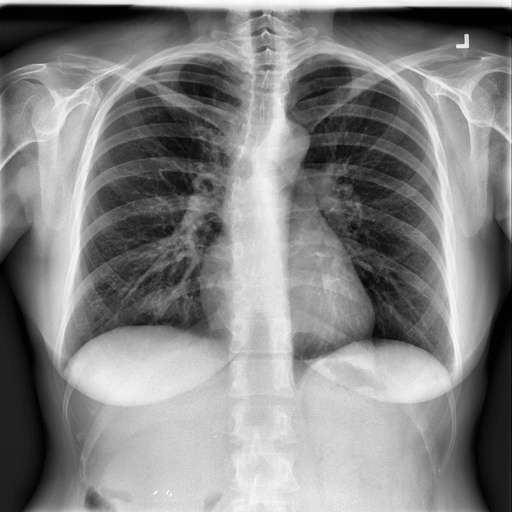
Finding: NORMAL